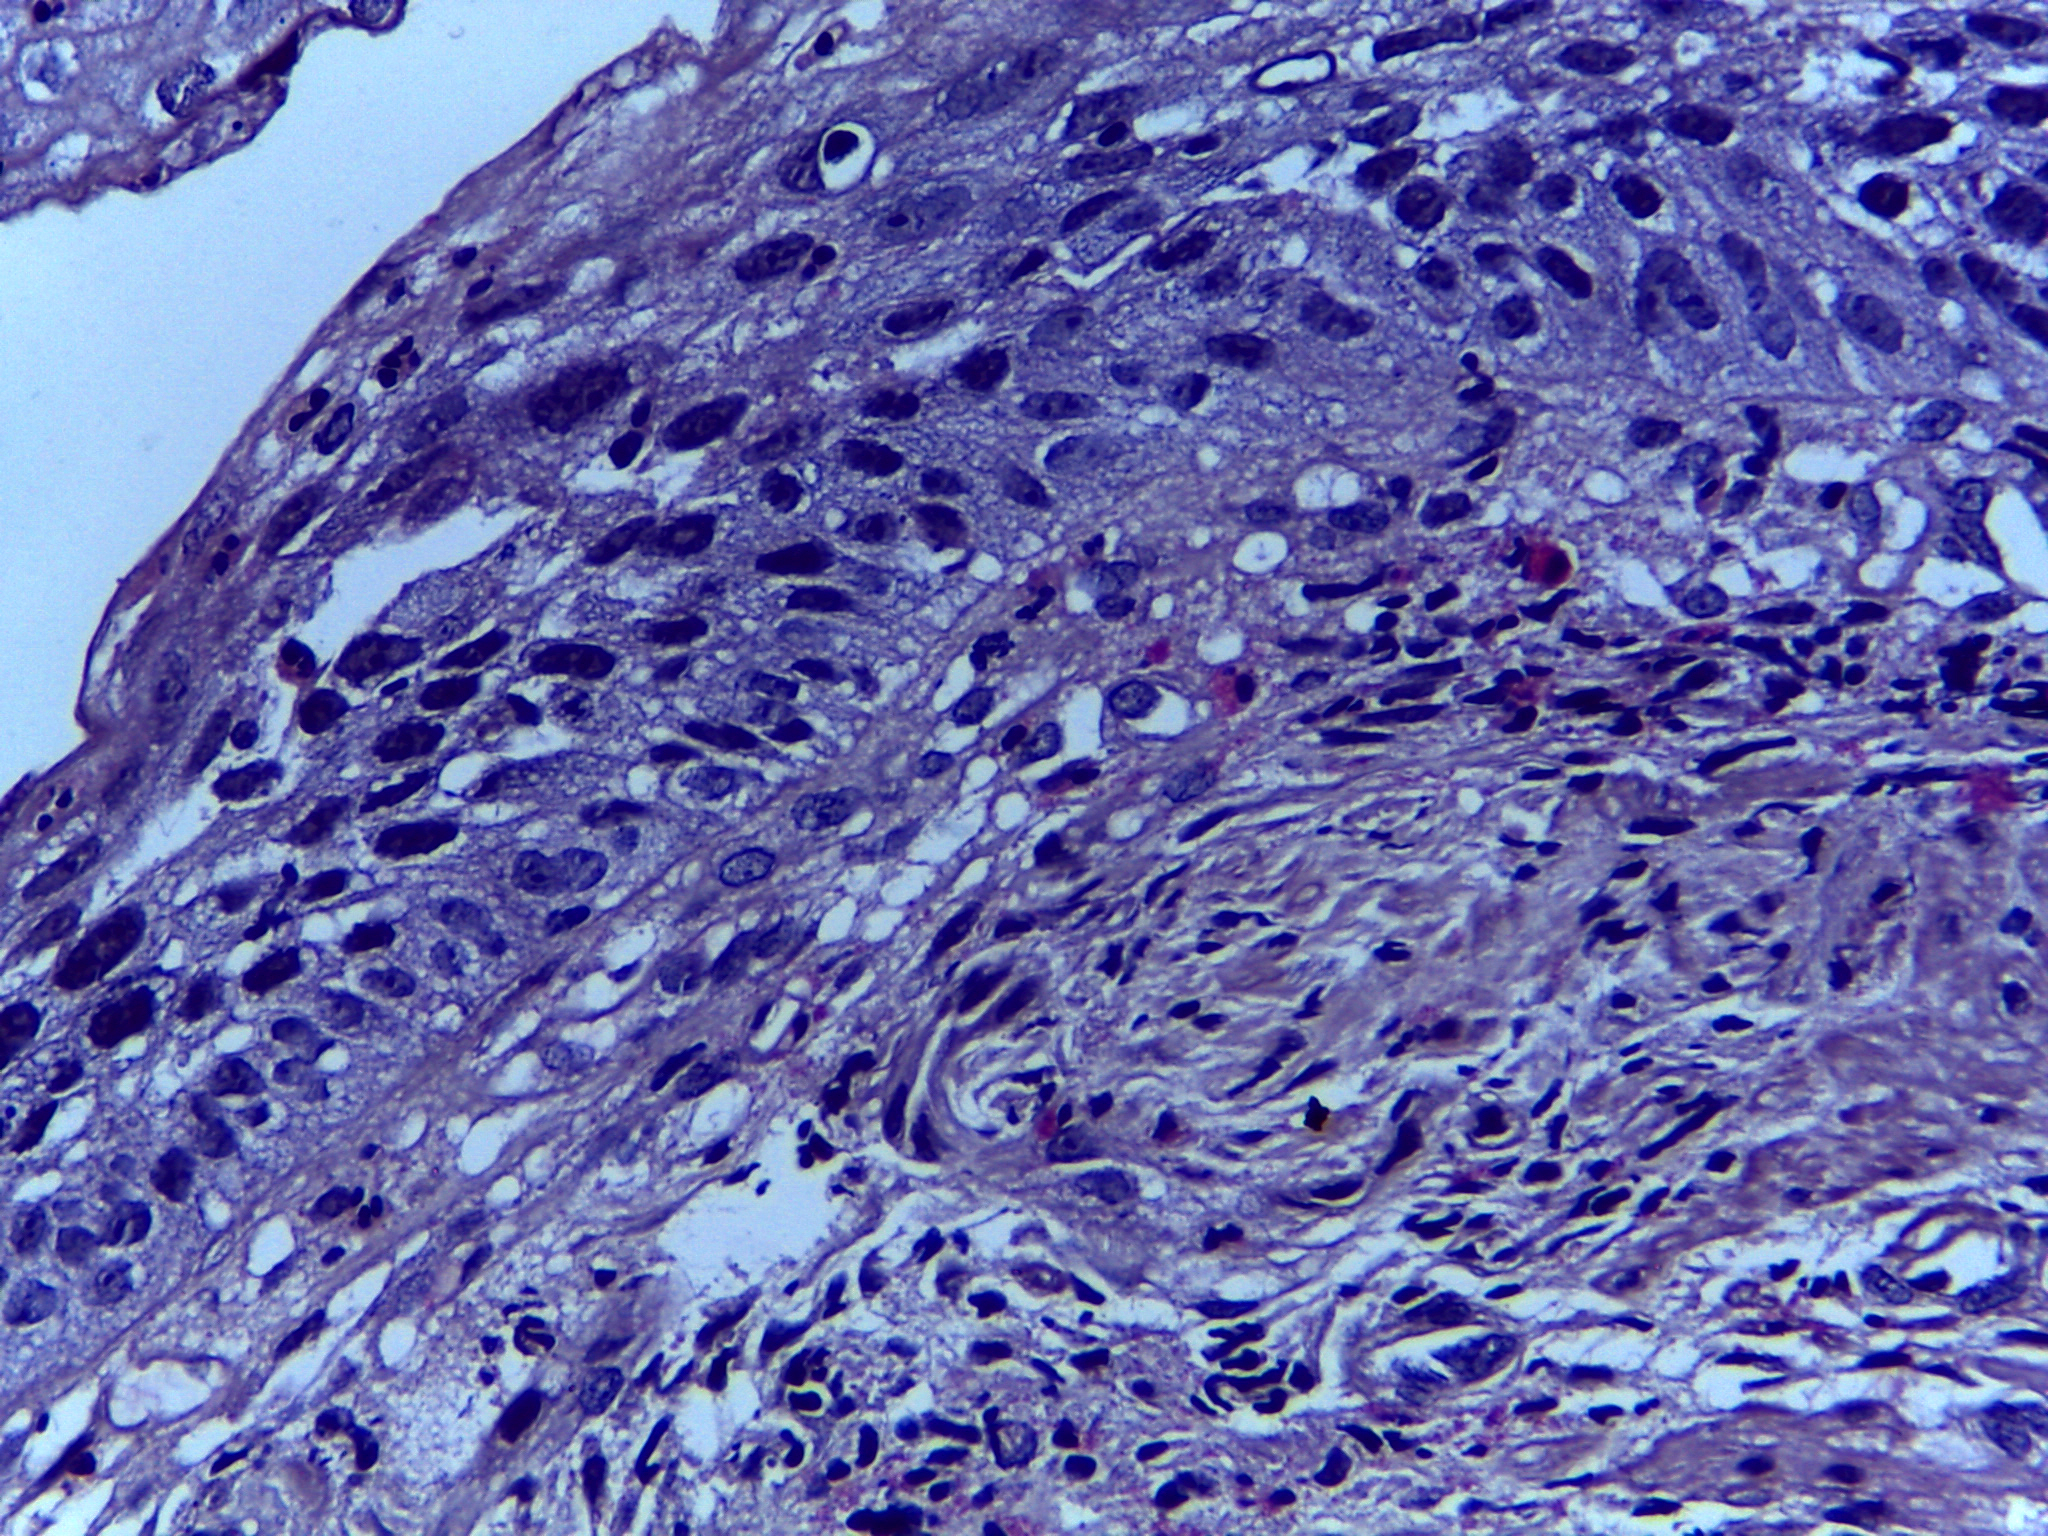
Diagnosis: OSCC